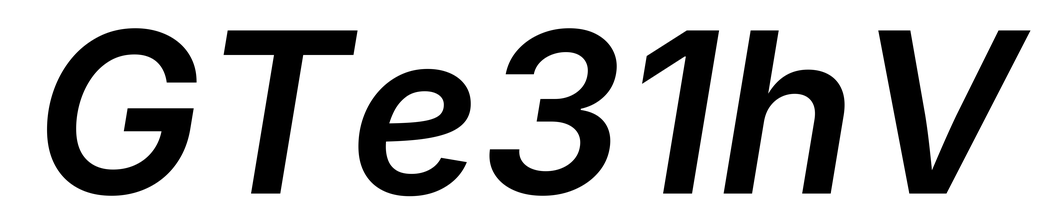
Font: Inter-Italic_SemiBold_Italic